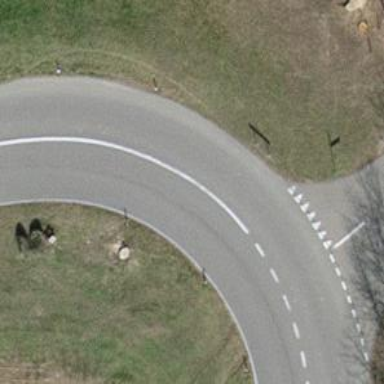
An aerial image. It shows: Tertiary road with asphalt surface.